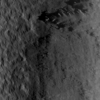
Label: not_dusty